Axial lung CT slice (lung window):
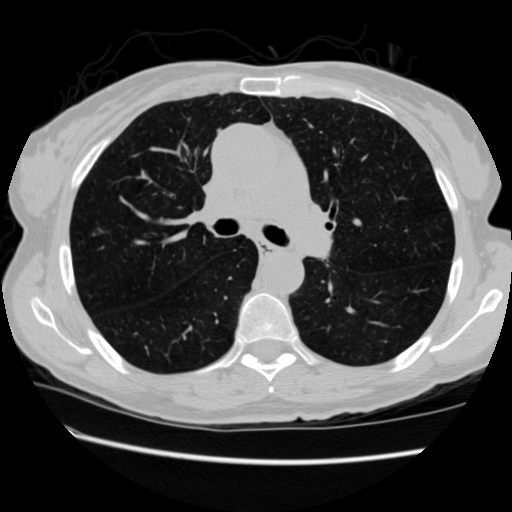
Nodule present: no